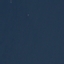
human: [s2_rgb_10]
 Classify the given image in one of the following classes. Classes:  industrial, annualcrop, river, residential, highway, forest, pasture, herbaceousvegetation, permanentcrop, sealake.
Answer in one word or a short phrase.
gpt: SeaLake